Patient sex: F
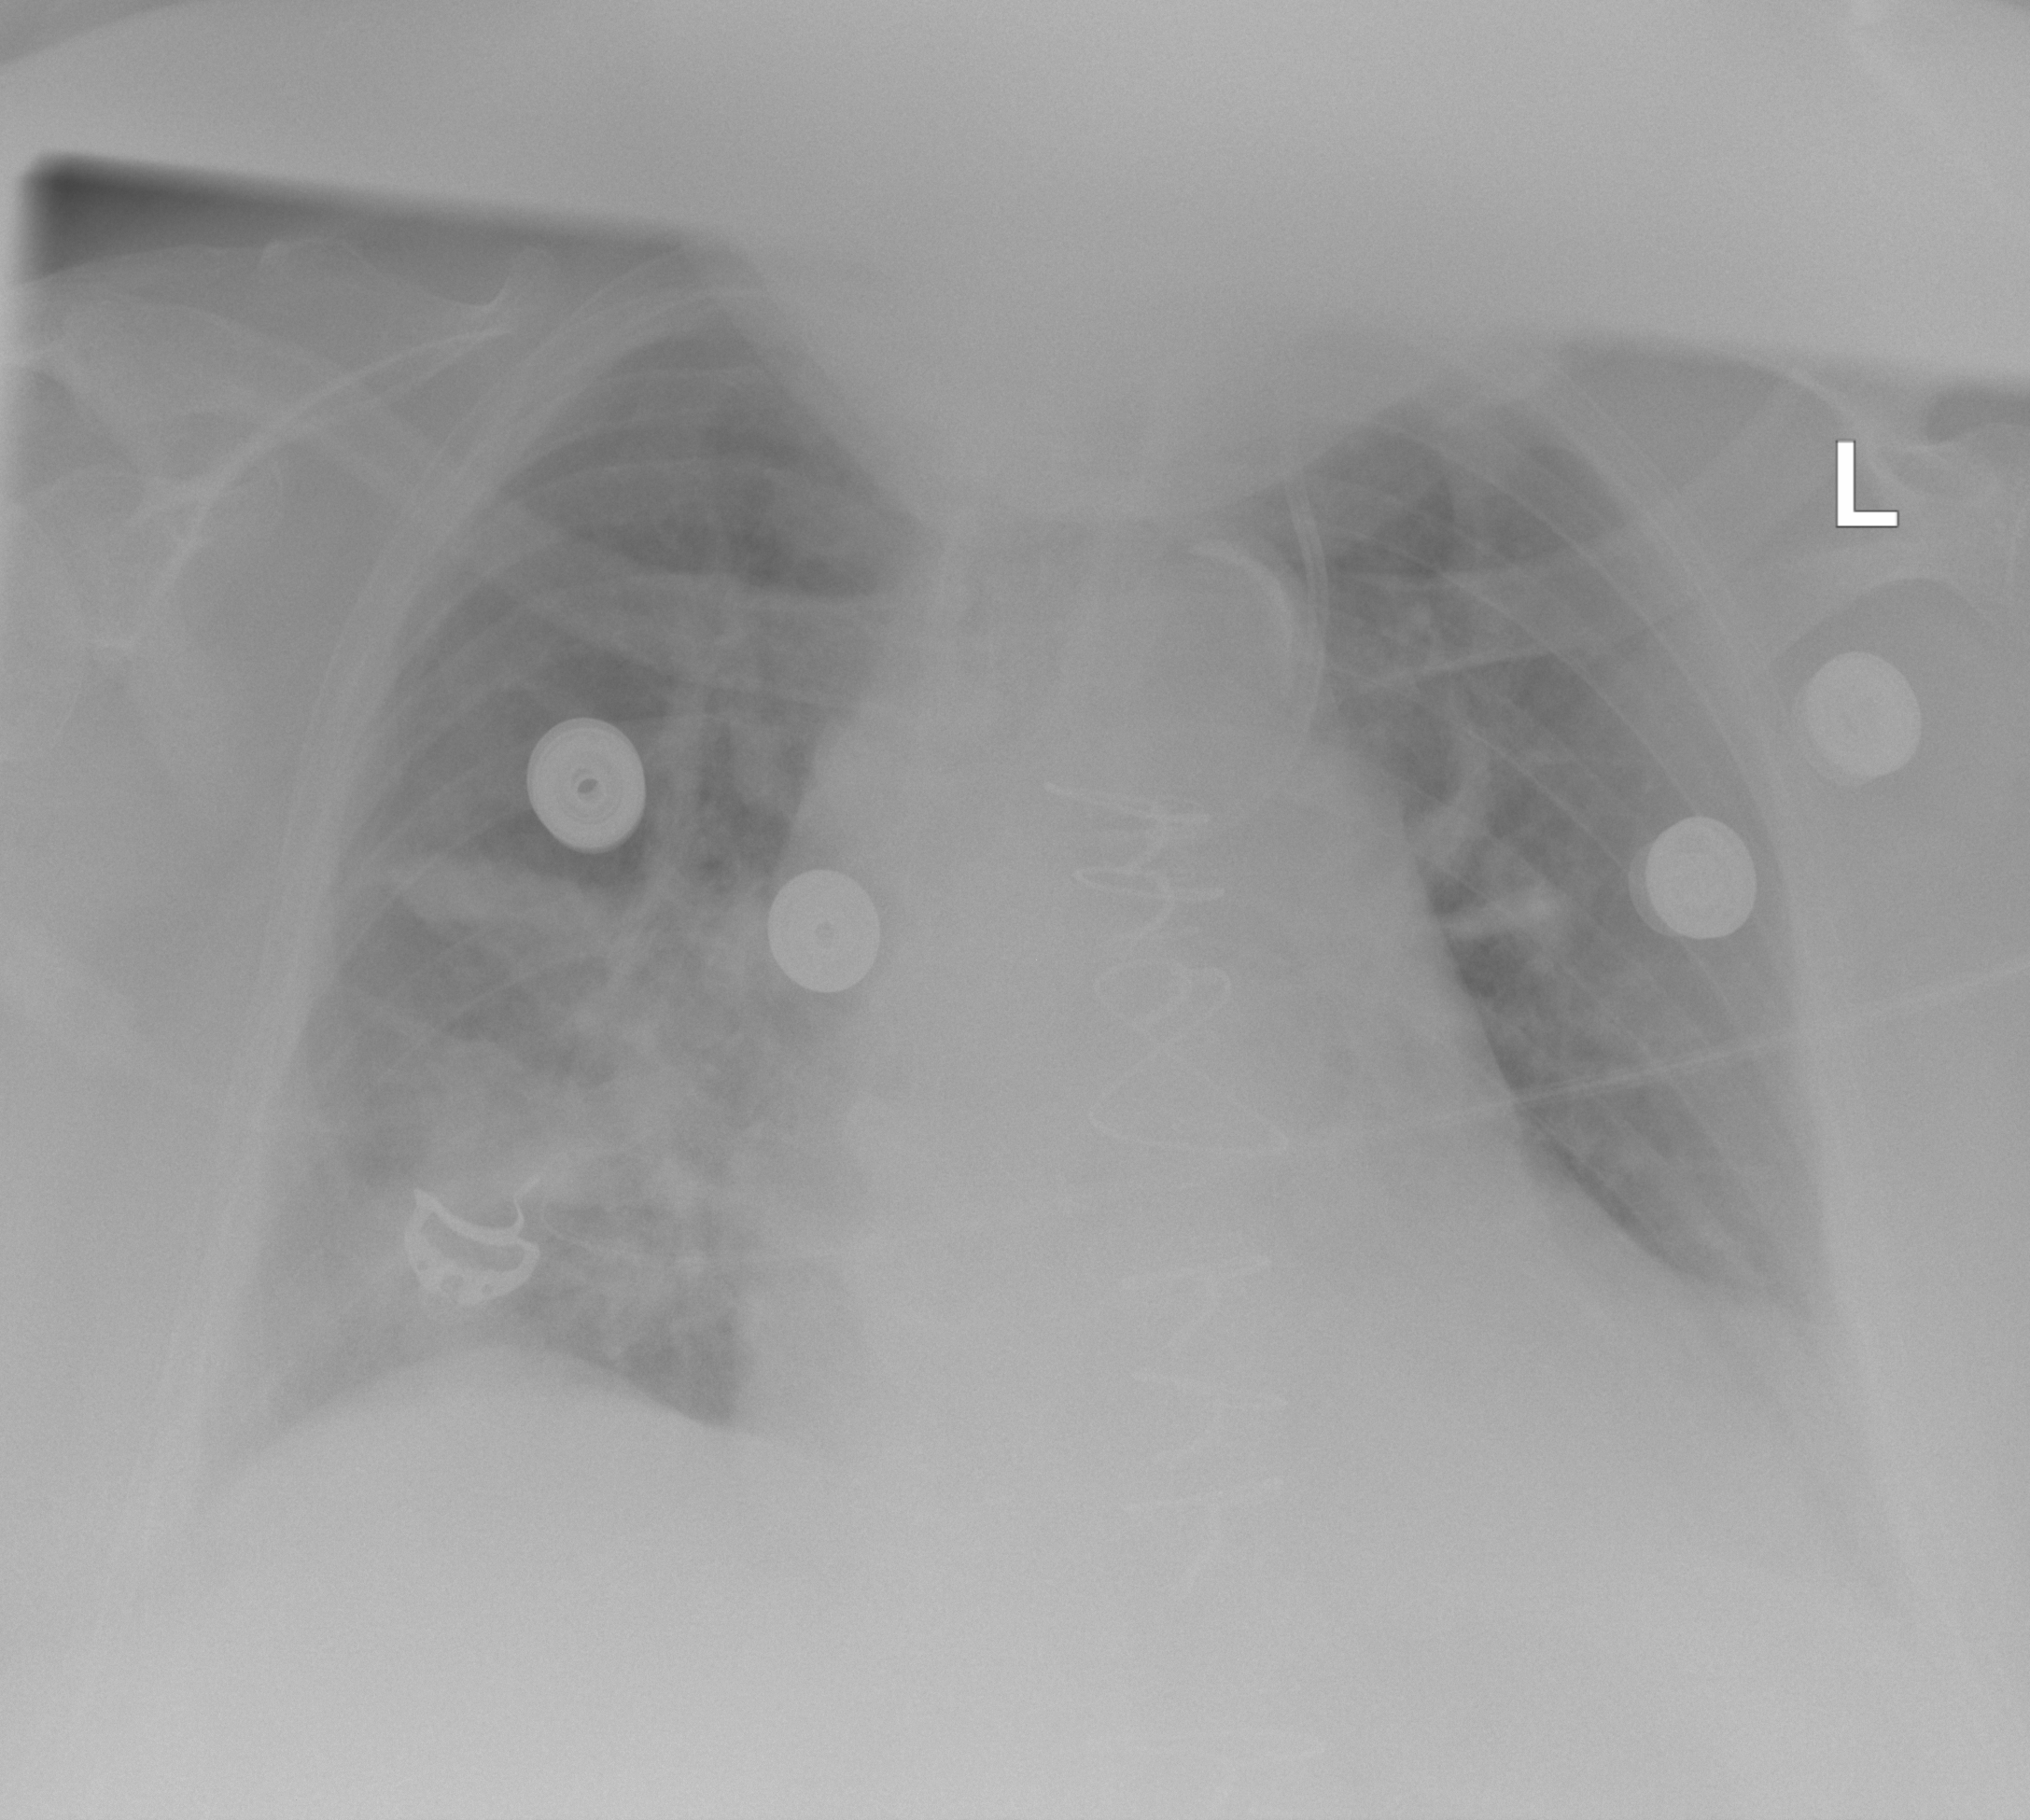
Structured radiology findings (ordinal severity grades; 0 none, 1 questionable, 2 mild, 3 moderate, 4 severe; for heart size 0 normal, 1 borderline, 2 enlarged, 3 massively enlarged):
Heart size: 2
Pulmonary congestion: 0
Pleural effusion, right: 0
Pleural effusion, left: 1
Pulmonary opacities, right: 2
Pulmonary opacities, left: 0
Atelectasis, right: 2
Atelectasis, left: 1